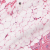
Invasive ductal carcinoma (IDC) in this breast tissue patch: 0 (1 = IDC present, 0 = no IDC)